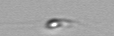
Label: flagellate_morphotype3